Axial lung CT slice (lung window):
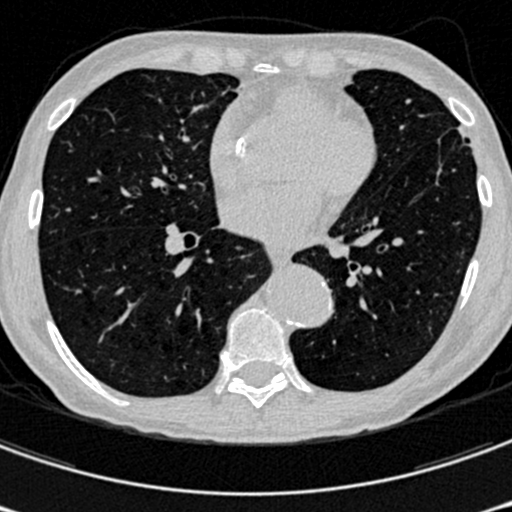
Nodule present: no